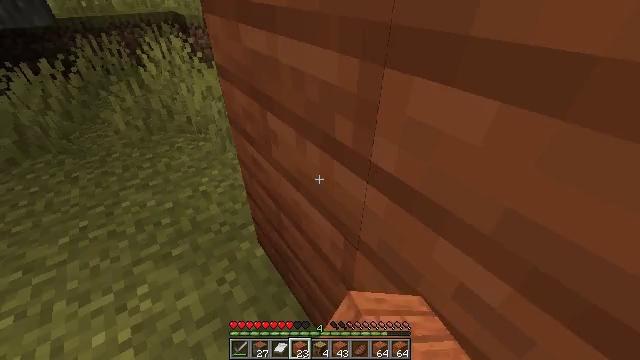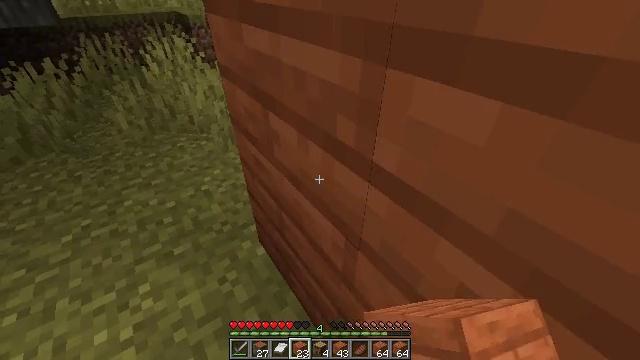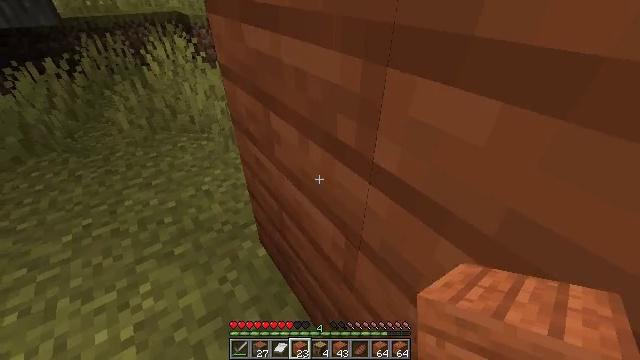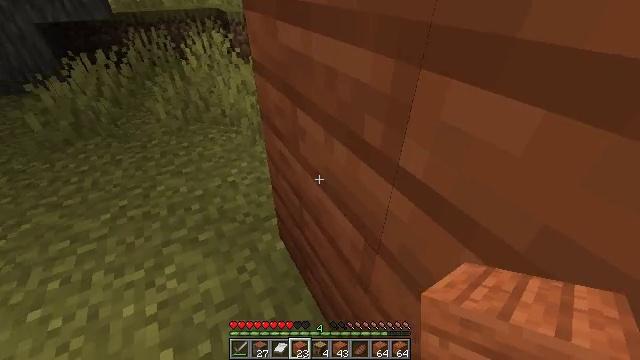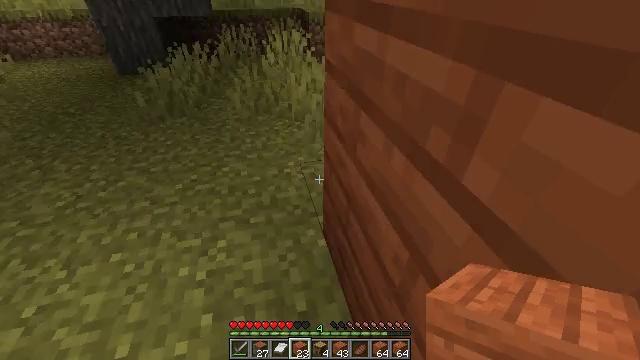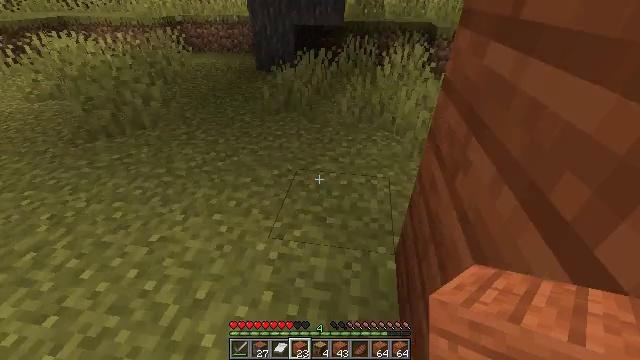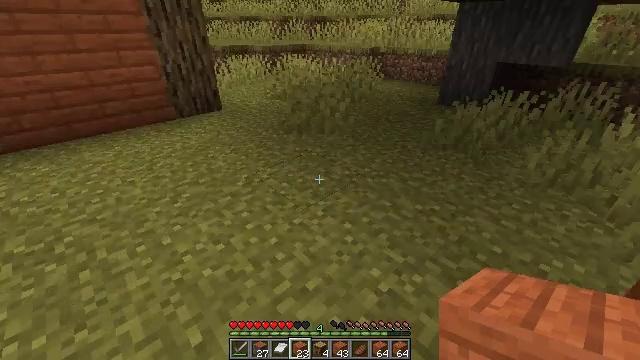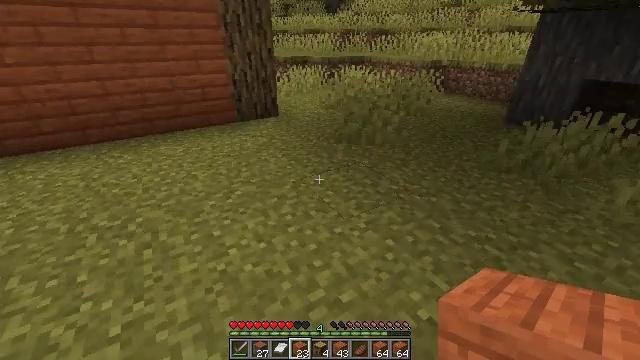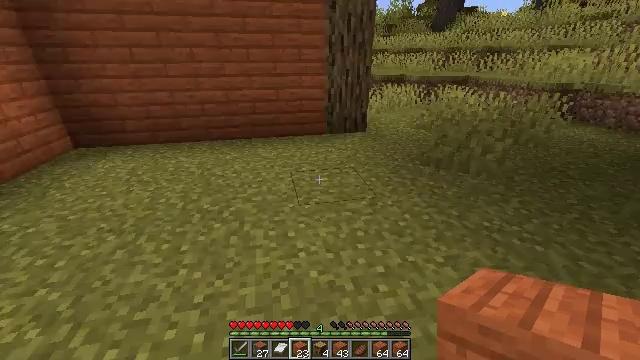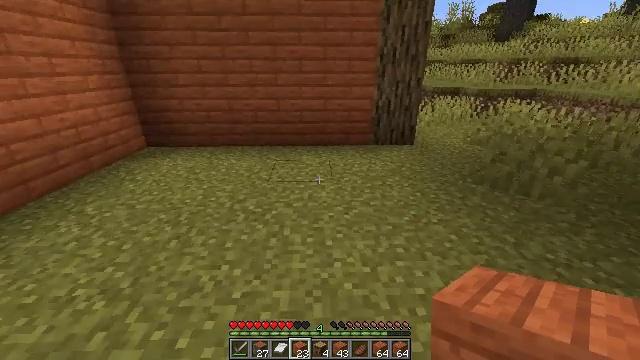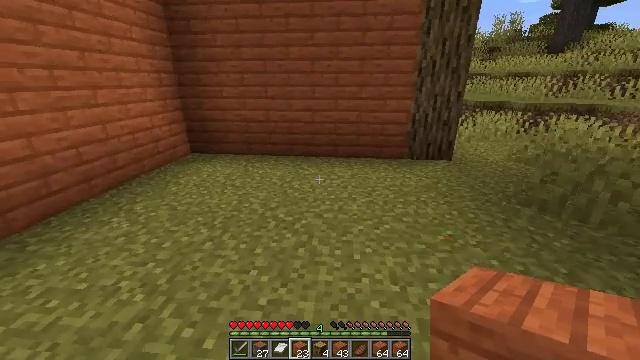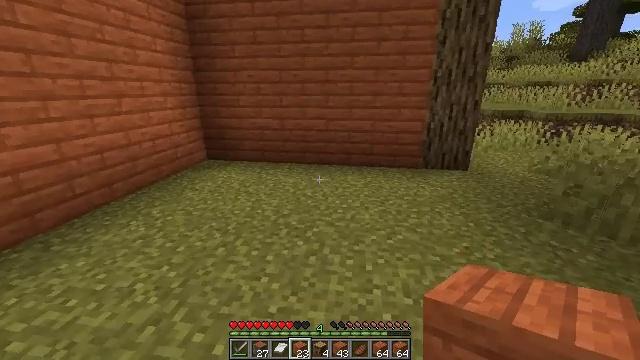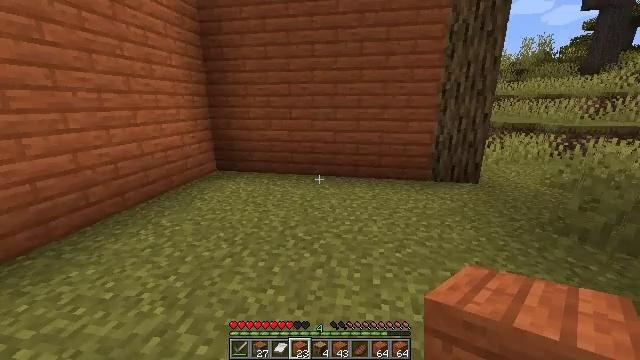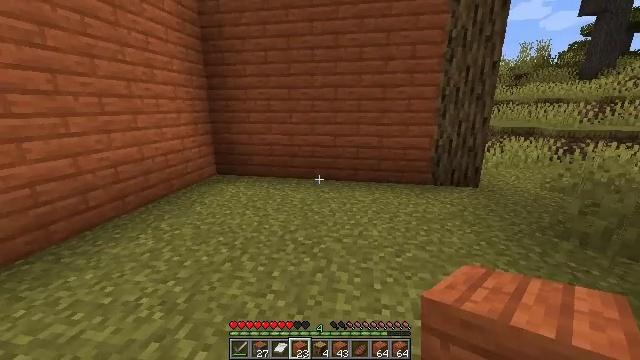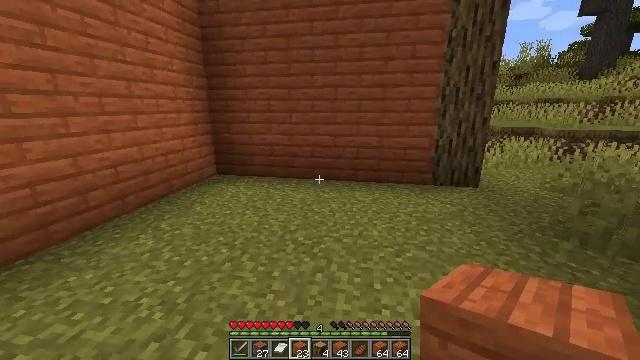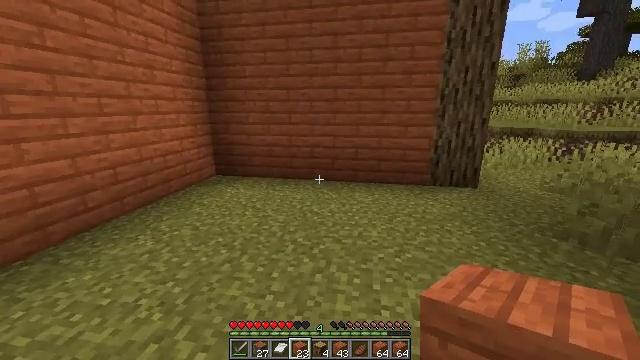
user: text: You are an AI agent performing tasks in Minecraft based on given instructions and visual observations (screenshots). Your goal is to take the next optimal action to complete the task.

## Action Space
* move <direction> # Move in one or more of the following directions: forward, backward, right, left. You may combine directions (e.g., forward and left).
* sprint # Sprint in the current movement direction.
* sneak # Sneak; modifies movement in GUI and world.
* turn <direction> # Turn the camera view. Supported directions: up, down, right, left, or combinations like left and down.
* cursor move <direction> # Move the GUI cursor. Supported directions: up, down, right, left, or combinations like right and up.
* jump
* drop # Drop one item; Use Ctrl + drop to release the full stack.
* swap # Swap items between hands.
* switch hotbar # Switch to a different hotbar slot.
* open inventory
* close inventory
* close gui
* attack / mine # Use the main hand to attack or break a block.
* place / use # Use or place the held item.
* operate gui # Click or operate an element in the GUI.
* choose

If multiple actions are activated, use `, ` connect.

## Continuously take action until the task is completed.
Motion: motion action
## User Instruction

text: Remove acacia planks from the inventory.
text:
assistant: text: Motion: no_op
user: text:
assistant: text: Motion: no_op
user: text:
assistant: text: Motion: turn left
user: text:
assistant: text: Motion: turn left
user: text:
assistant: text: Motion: turn left and up
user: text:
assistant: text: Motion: turn left and up
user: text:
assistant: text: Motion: turn left and up
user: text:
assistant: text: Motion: turn left and up
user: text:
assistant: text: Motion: turn left and up
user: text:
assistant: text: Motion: turn left and up
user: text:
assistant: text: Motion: turn left and up
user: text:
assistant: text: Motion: turn left and up
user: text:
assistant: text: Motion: no_op
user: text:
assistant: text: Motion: no_op
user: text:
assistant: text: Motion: no_op
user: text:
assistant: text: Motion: turn right
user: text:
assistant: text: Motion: turn right
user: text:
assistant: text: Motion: turn right
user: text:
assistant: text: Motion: turn right
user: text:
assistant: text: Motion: turn right
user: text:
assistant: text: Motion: turn right and down
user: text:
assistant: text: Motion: turn right and down
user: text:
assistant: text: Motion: turn right and down
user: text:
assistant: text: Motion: turn right and down
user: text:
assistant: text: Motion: turn right
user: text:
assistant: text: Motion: turn right
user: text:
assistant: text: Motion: turn right
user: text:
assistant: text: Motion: turn right
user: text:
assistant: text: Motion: turn right
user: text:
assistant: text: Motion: turn right